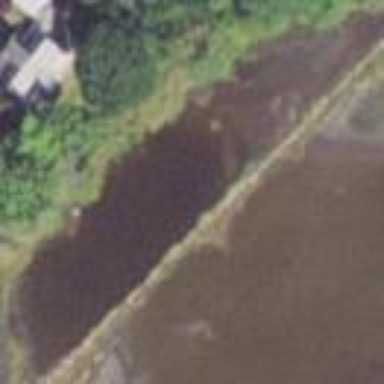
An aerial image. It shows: Tidal water body.